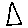
Label: triangle